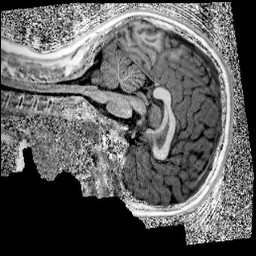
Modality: UNIT1
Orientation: sagittal
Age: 11
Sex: male
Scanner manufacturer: siemens
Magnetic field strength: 3 T
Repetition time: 4 s
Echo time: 0.00299 s